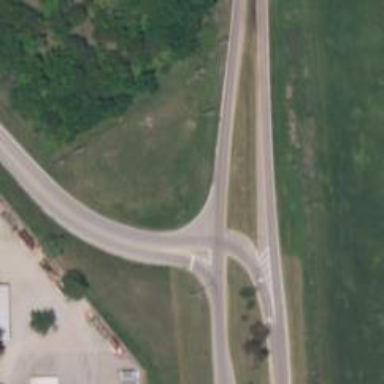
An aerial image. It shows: Road with stop sign.